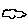
Label: cloud